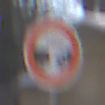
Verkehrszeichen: VerbotUnterschreitenMindestabstand
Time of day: MorningAfternoon
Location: Outdoor (Special)
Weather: Clear
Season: Winter
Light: Natural